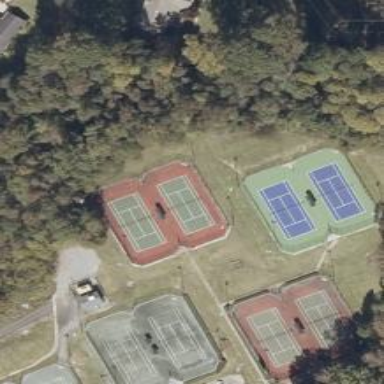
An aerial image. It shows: Tennis court on the leisure land pitch.